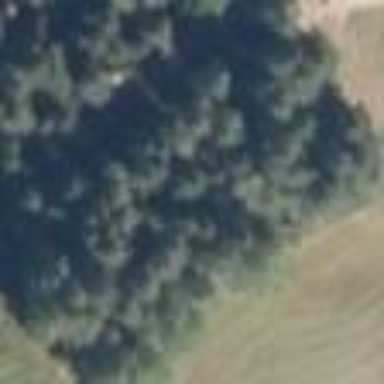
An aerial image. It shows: Forest area dominated by needle-leaved trees.